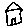
Label: house